Question: I want to draw a hull around a grouped force directed graph build with d3.
I have build the graph with the circles. But I now want to join the intersections of the circles with a path(hull). If not joining the intersections, Drawing a hull surrounding the group of circles is enough. I tried the <URL> example. But I have the text and circles covering the text and links connecting the texts.
'''
var vertices = new Array();
var width = 960,
height = 500;
var color = d3.scale.category10();
var r = 6;
var force = d3.layout.force().size([width, height]);
var svg = d3.select("body").append("svg").attr("width", width).attr("height", height).attr("transform", "translate(" + width / 2 + "," + height / 2 + ")");
$(function() {
var json = "{"nodes":[{"name":"language","group":1,"fontsize":"45px","title":null},{"name":"english","group":1,"fontsize":"35px","title":null},{"name":"languages","group":1,"fontsize":"21px","title":null},{"name":"speak","group":1,"fontsize":"16px","title":null},{"name":"religion","group":1,"fontsize":"16px","title":null},{"name":"words","group":1,"fontsize":"16px","title":null},{"name":"living","group":1,"fontsize":"16px","title":null},{"name":"adobe","group":2,"fontsize":"15px","title":null},{"name":"malayalam","group":1,"fontsize":"15px","title":null},{"name":"learn","group":1,"fontsize":"15px","title":null},{"name":"multilanguage","group":3,"fontsize":"15px","title":null},{"name":"different","group":1,"fontsize":"15px","title":null},{"name":"sarcasm","group":1,"fontsize":"15px","title":null},{"name":"linkedin","group":4,"fontsize":"15px","title":null},{"name":"hindi","group":1,"fontsize":"15px","title":null},{"name":"indesign","group":5,"fontsize":"15px","title":null},{"name":"city","group":1,"fontsize":"15px","title":null},{"name":"spanish","group":1,"fontsize":"15px","title":null},{"name":"religious","group":1,"fontsize":"15px","title":null},{"name":"real","group":1,"fontsize":"15px","title":null}],"links":[{"source":0,"target":1,"value":1},{"source":0,"target":2,"value":1},{"source":0,"target":3,"value":1},{"source":0,"target":4,"value":1},{"source":0,"target":5,"value":1},{"source":1,"target":2,"value":1},{"source":1,"target":3,"value":1},{"source":1,"target":5,"value":1},{"source":1,"target":6,"value":1},{"source":2,"target":3,"value":1},{"source":2,"target":4,"value":1},{"source":2,"target":5,"value":1},{"source":3,"target":5,"value":1},{"source":3,"target":8,"value":1},{"source":4,"target":5,"value":1},{"source":4,"target":6,"value":1},{"source":4,"target":11,"value":1},{"source":5,"target":6,"value":1},{"source":6,"target":2,"value":1},{"source":6,"target":11,"value":1},{"source":6,"target":18,"value":1},{"source":8,"target":0,"value":1},{"source":8,"target":2,"value":1},{"source":8,"target":14,"value":1},{"source":9,"target":0,"value":1},{"source":9,"target":1,"value":1},{"source":9,"target":2,"value":1},{"source":9,"target":3,"value":1},{"source":9,"target":8,"value":1},{"source":11,"target":0,"value":1},{"source":11,"target":1,"value":1},{"source":11,"target":2,"value":1},{"source":11,"target":3,"value":1},{"source":12,"target":0,"value":1},{"source":12,"target":1,"value":1},{"source":12,"target":2,"value":1},{"source":12,"target":3,"value":1},{"source":12,"target":14,"value":1},{"source":14,"target":0,"value":1},{"source":14,"target":1,"value":1},{"source":14,"target":2,"value":1},{"source":14,"target":3,"value":1},{"source":14,"target":5,"value":1},{"source":16,"target":0,"value":1},{"source":16,"target":1,"value":1},{"source":16,"target":2,"value":1},{"source":16,"target":9,"value":1},{"source":16,"target":11,"value":1},{"source":17,"target":0,"value":1},{"source":17,"target":1,"value":1},{"source":17,"target":2,"value":1},{"source":17,"target":3,"value":1},{"source":18,"target":2,"value":1},{"source":18,"target":4,"value":1},{"source":18,"target":5,"value":1},{"source":18,"target":11,"value":1},{"source":19,"target":0,"value":1},{"source":19,"target":1,"value":1},{"source":19,"target":2,"value":1},{"source":19,"target":3,"value":1},{"source":19,"target":5,"value":1}]}";
json = htmlDecode(json);
json = $.parseJSON(json);
svg.append("svg:rect").attr("width", width).attr("height", height).style("stroke", "#fff").style("fill", "#fff");
force.nodes(json.nodes).links(json.links).gravity(0.05).linkDistance(120).charge(-200).start();
var node = svg.selectAll(".node").data(json.nodes).enter().append("g").attr("class", "node");
var link = svg.selectAll(".link").data(json.links).enter().append("line").attr("class", "link").style("stroke-opacity", "0.2");
node.append('circle').attr('r', function(d) {
var tmprad = parseInt(d.fontsize.replace('px', '')) * (d.name.length / 3);
if (tmprad > r) r = tmprad;
return tmprad;
}).style('fill', '#ffffff').style('stroke', function(d) {
return color(d.group)
});
node.selectAll('text').data(json.nodes).enter().append("text").attr("text-anchor", "middle").attr("dx", 2).attr("dy", ".35em").attr('original-title', function(d) {
return d.title
}).attr("style", function(d) {
return "font-size:" + d.fontsize
}).text(function(d) {
return d.name
}).attr("style", function(d) {
return "font-size:" + d.fontsize
}).style('fill', function(d) {
return color(d.group)
}).style("cursor", "pointer").call(force.drag);
var cx = new Array();
var cy = new Array();
node.attr("cx", function(d) {
cx.push(d.x);
}).attr("cy", function(d) {
cy.push(d.y);
});
cx.forEach(function(o, i) {
vertices.push(new Array(cx[i], cy[i]));
});
var nodes = vertices.map(Object);
var groups = d3.nest().key(function(d) {
return d;
}).entries(nodes);
var groupPath = function(d) {
return "M" + d3.geom.hull(d.values.map(function(i) {
return [i.x, i.y];
})).join("L") + "Z";
};
var groupFill = function(d, i) {
return color(i & 3);
};
svg.style("opacity", 1e-6).transition().duration(1000).style("opacity", 1);
force.on("tick", function() {
link.attr("x1", function(d) {
return d.source.x;
}).attr("y1", function(d) {
return d.source.y;
}).attr("x2", function(d) {
return d.target.x;
}).attr("y2", function(d) {
return d.target.y;
});
node.attr("cx", function(d) {
return d.x = Math.max(r, Math.min(width - r, d.x));
}).attr("cy", function(d) {
return d.y = Math.max(r, Math.min(height - r, d.y));
});
node.selectAll('circle').attr("transform", function(d) {
return "translate(" + d.x + "," + d.y + ")"
});
// reposition text
node.selectAll('text').attr("transform", function(d) {
return "translate(" + d.x + "," + d.y + ")"
});
});
});
function htmlEncode(value) {
return $('<div/>').text(value).html();
}
function htmlDecode(value) {
return $('<div/>').html(value).text();
}
function move() {
vertices[0] = d3.svg.mouse(this);
update();
}
function click() {
vertices.push(d3.svg.mouse(this));
update();
}
function update() {
svg.selectAll("path")
.data([d3.geom.hull(vertices)])
.attr("d", function(d) {
return "M" + d.join("L") + "Z";
})
.enter()
.append("svg:path")
.attr("d", function(d) {
return "M" + d.join("L") + "Z";
});
svg.selectAll("nodes")
.data(vertices.slice(1))
.enter()
.append("svg:circle")
.attr("transform", function(d) {
return "translate(" + d + ")";
});
}
'''
You can view an example of this code on <URL>:

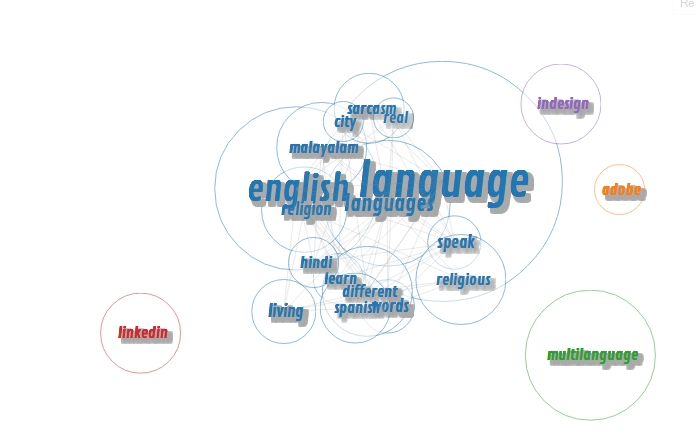
Answer: I played a little with your JsFiddle, and ended up with this : <URL>.
I just added
'''
svg.selectAll("path")
.data(groups)
.attr("d", groupPath)
.enter().insert("path", "g")
.style("fill", groupFill)
.style("stroke", groupFill)
.style("stroke-width", 100)
.style("stroke-linejoin", "round")
.style("opacity", .2)
.attr("d", groupPath);
'''
to draw the hull, and twicked a bit the functions you defined (groupPath, groupFill). Also, I defined groups to identify the differents groups of the graph.
It is a dirty port of the other link you posted, and the hull do not completely cover the larger circles. You would have to get a path with variable stroke-width depending on the size of the circles. No idea how to do it.
Still, you can play a bit with the stroke-width of the path to make the hull bigger/smaller.
I hope it helped.
Edit: I improved my example with a bit of math. It works with a small number of bubbles as you can see <URL>.
It is still crappy/buggy code (I only did it for fun), but you can find the trigonometry functions I used. The trick is to ask to compute the hull of a group, with , which will return the list of the coordinates of the interesting nodes. You can imagine drawing a circle of the right size at each of the corner nodes. You then have to find the points of intersection between these circles and the segments that join them. I used a piece of paper, thales theorem and a bit of trigonometry to figure out the coordinates of such points. The computation is a bit off on specific cases, but I don't know how really works, nor d3 in general, so I can't help you much more.